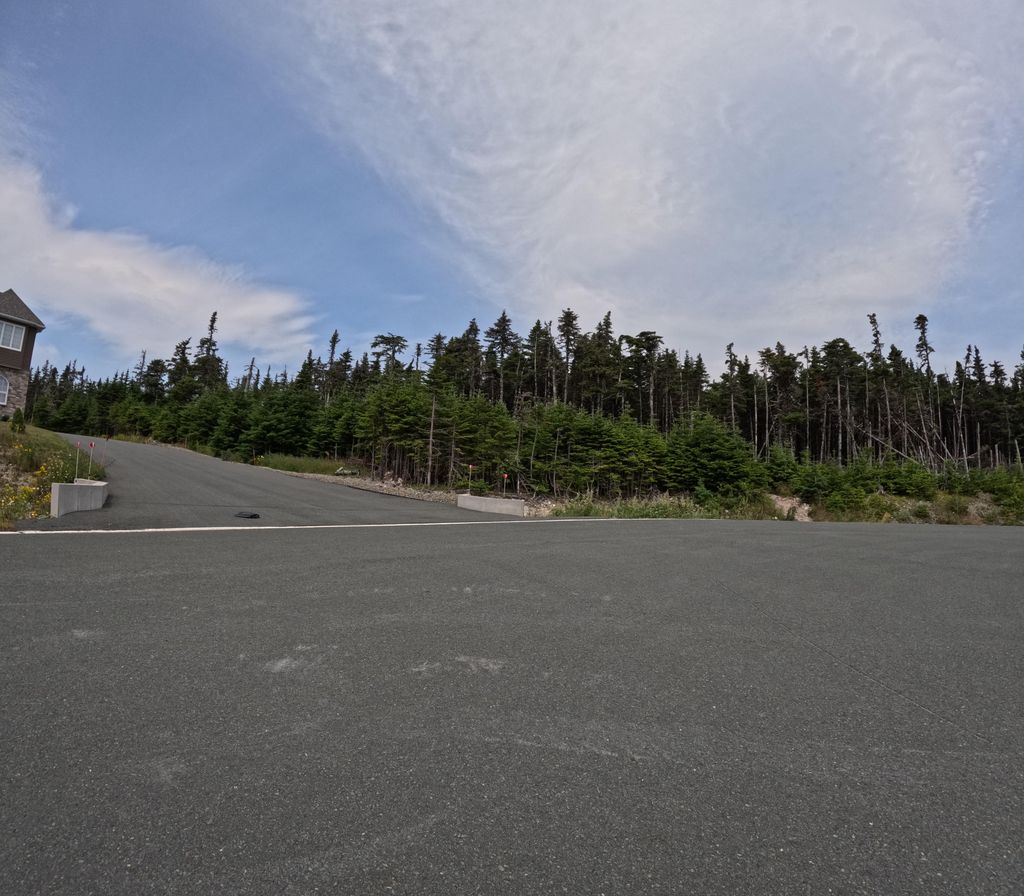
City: st_johns